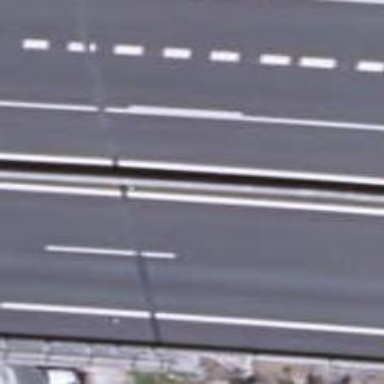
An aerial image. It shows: Motorway bridge with asphalt surface.